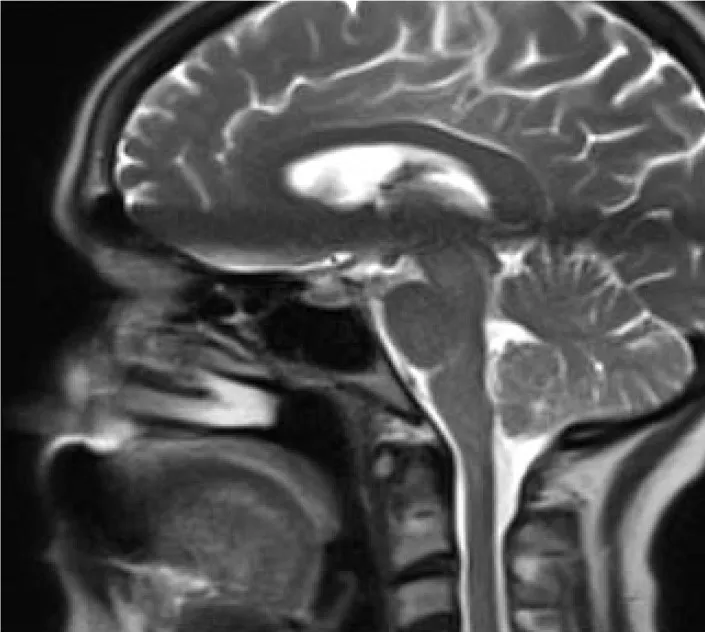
Case 3. Magnetic resonance image of the pituitary gland after chemotherapy showing an empty sella.
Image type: radiology (mri)